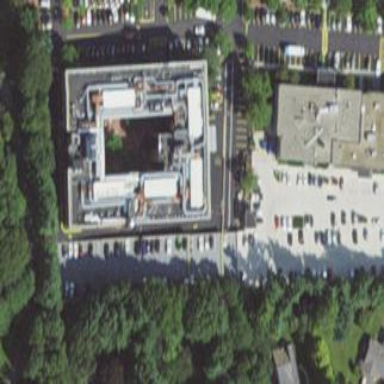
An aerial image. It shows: Healthcare clinic.